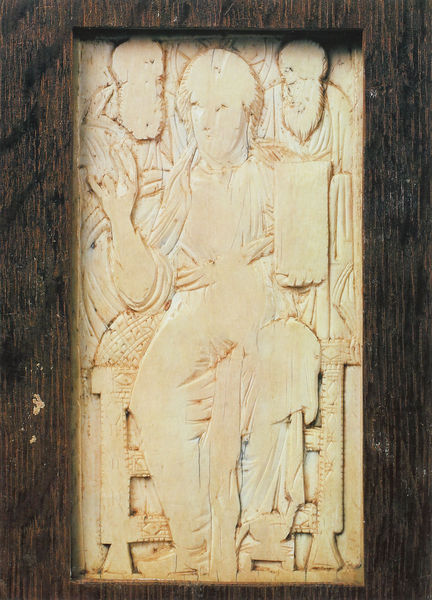
Titel: Buchdeckel mit Elfenbeintafel
Institution: Köln, Schnütgen-Museum
Schlagwörter: hand, holz, tuch, bart, sitzend, relief, holzschnitt, christus, jesus, priester, apostel